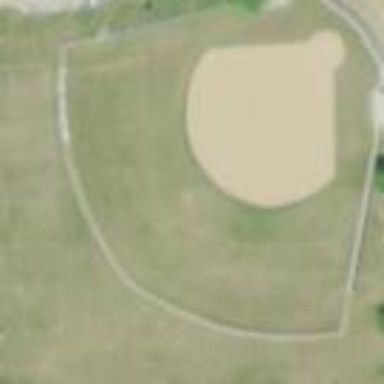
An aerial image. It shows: Baseball pitch for leisure and sports activities.